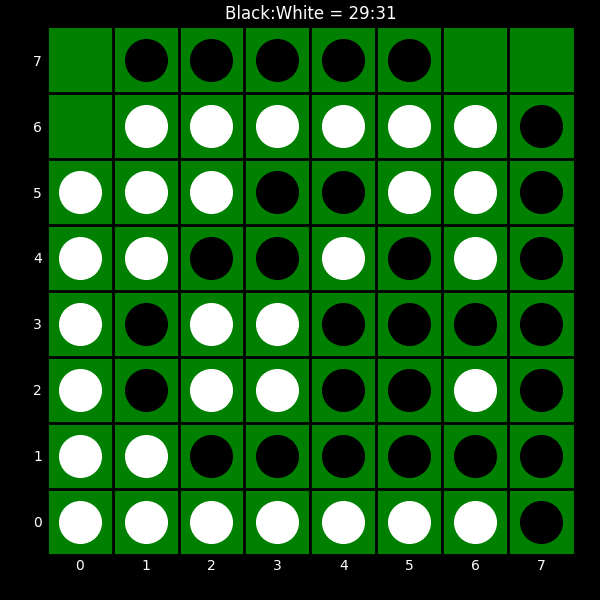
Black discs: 29
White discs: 31